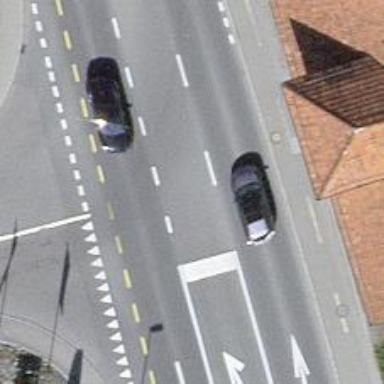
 featuring cycle lane on the left and cycle track on the right."